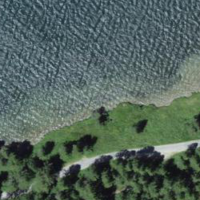
EUNIS habitat code: 43
Species observed at this site:
Fulica atra
Anas platyrhynchos
Hirundo rustica
Anthus spinoletta
Aythya fuligula
Fringilla coelebs
Motacilla alba